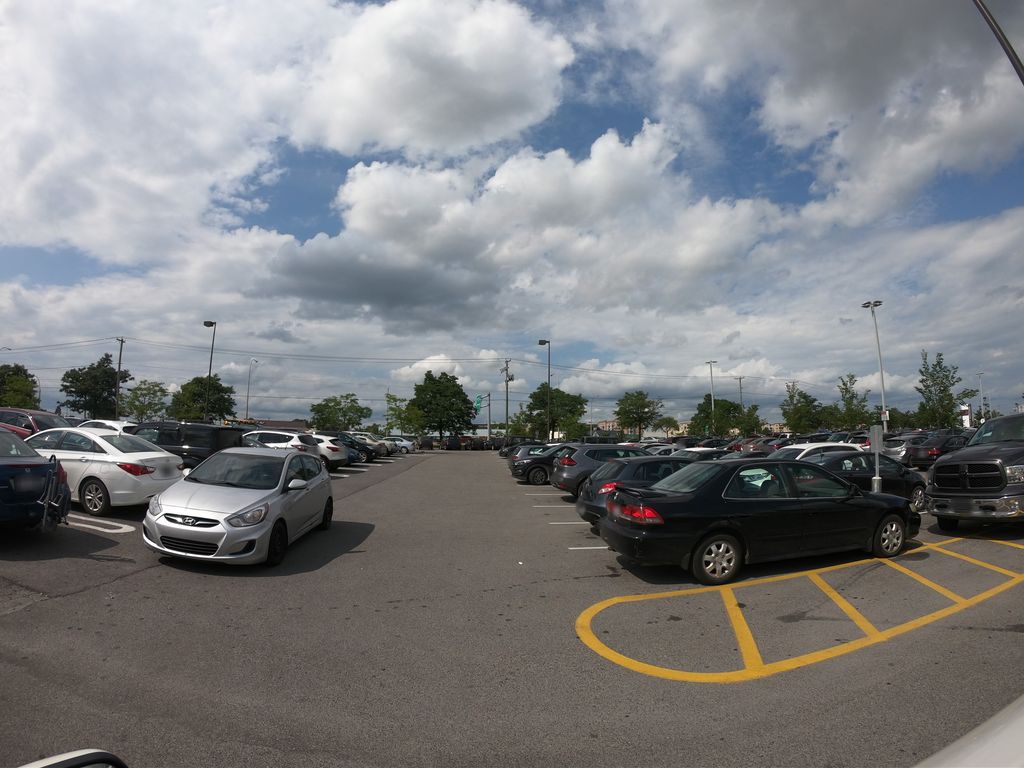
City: ottawa-gatineau